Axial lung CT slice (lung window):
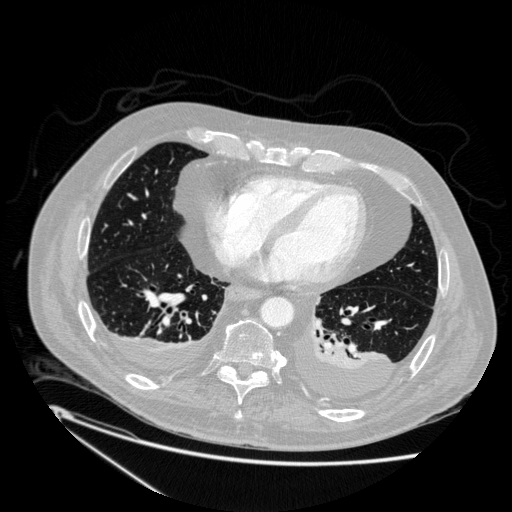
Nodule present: no